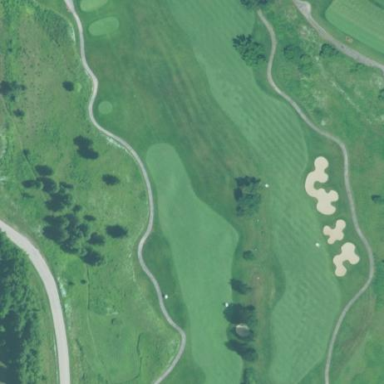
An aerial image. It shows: Area with grass used as rough in golf course.